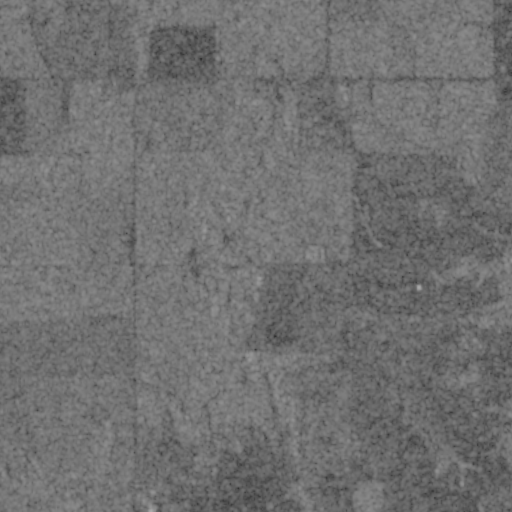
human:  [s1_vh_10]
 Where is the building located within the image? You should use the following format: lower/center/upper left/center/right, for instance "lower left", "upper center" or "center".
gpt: The building is located in the center of the image.
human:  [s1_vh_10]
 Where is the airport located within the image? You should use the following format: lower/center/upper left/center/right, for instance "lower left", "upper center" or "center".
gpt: There is no airport in the image.

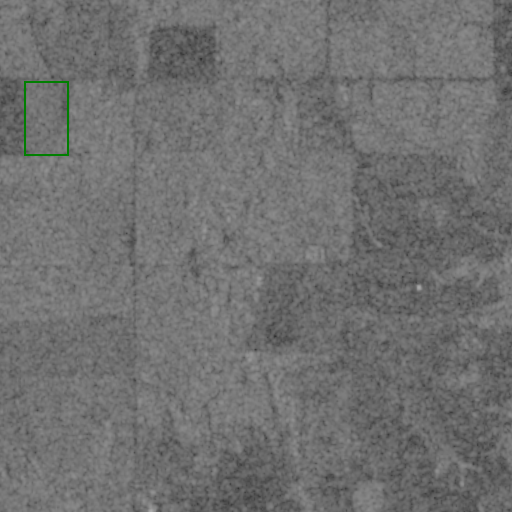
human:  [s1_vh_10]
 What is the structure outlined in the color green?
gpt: The structure outlined in green is a crop field.
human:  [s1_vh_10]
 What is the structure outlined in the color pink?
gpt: There is no pink outline.